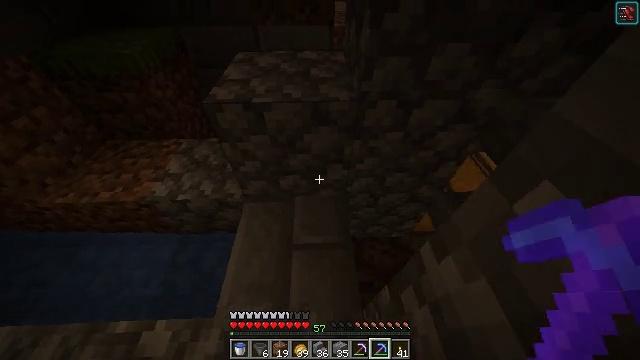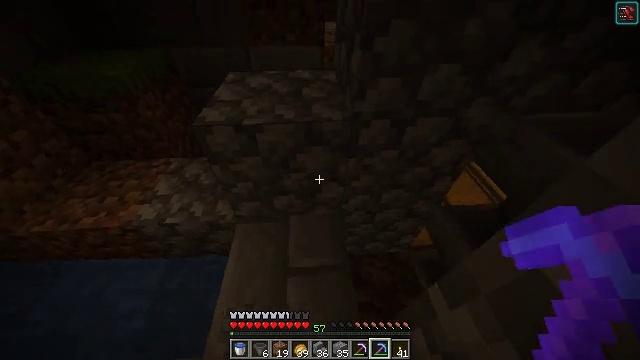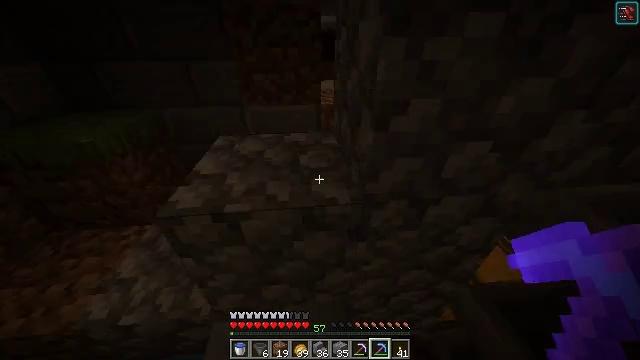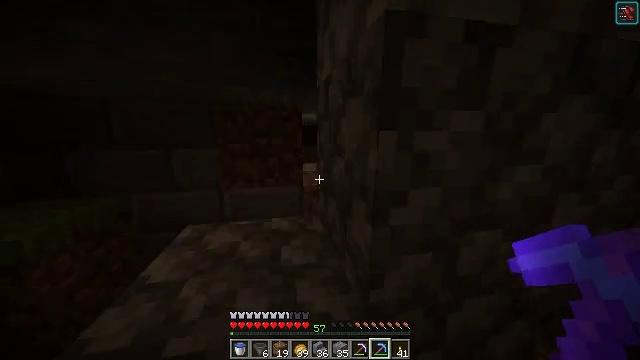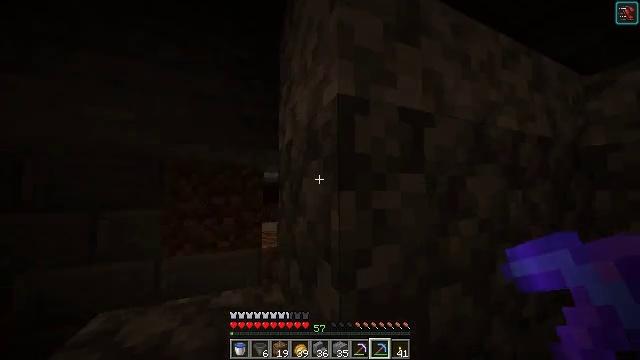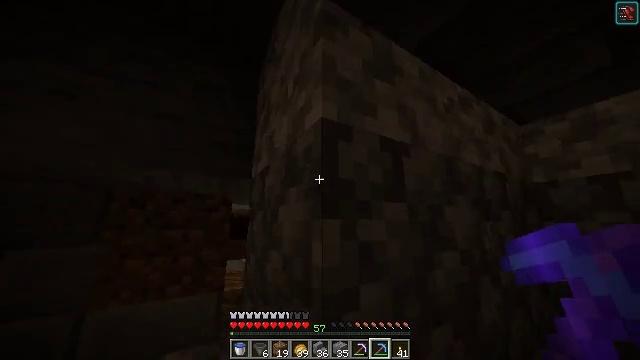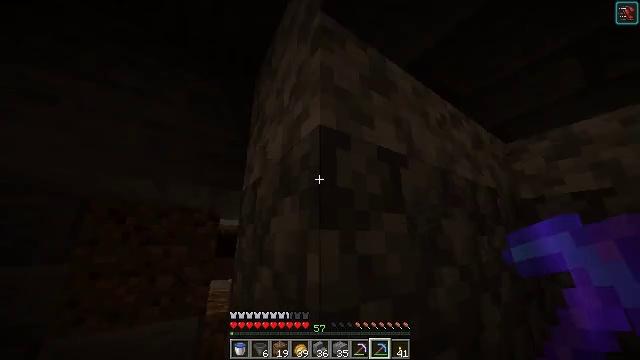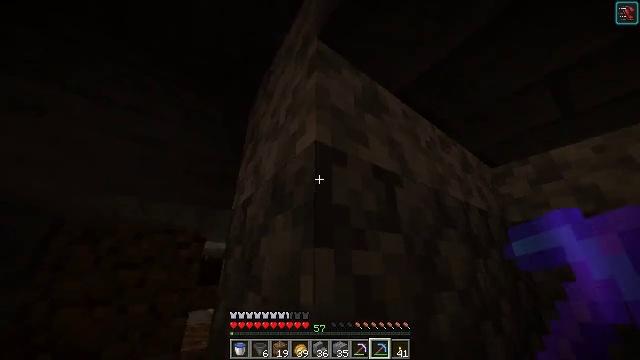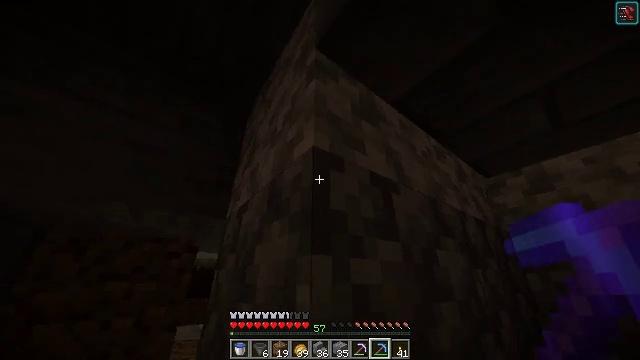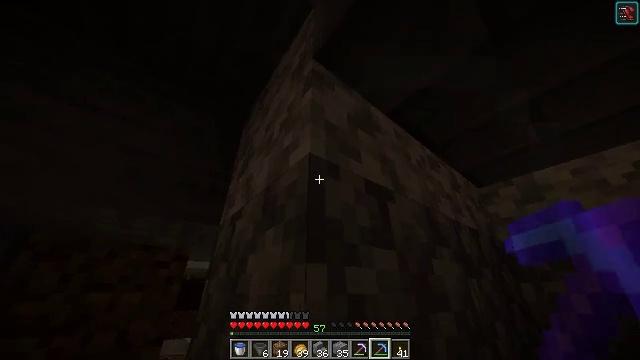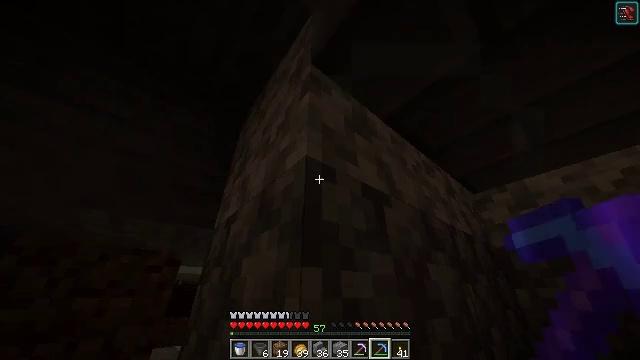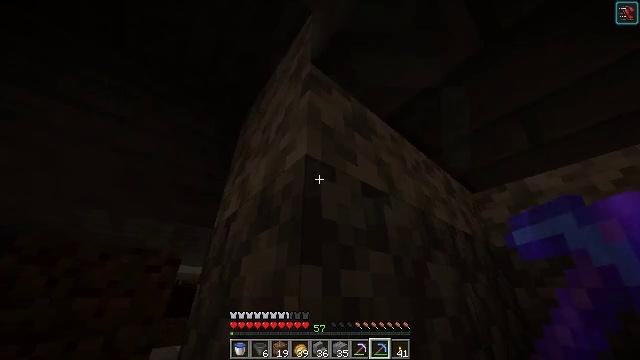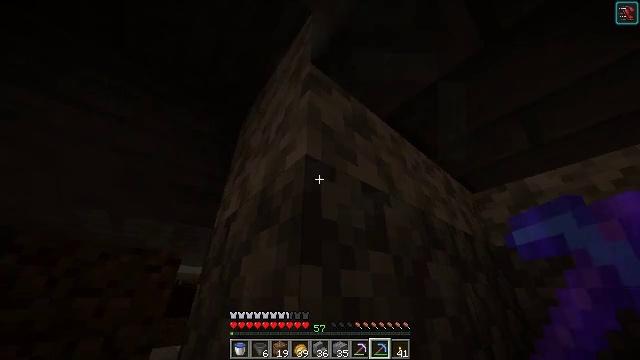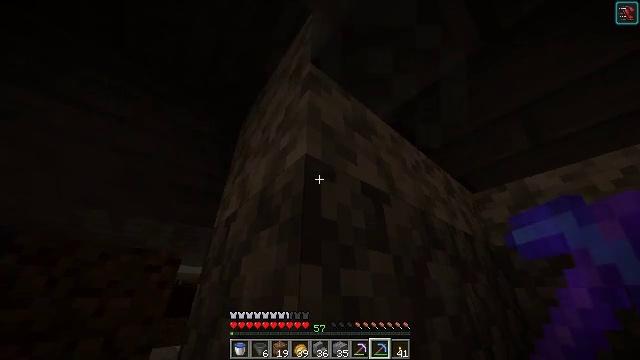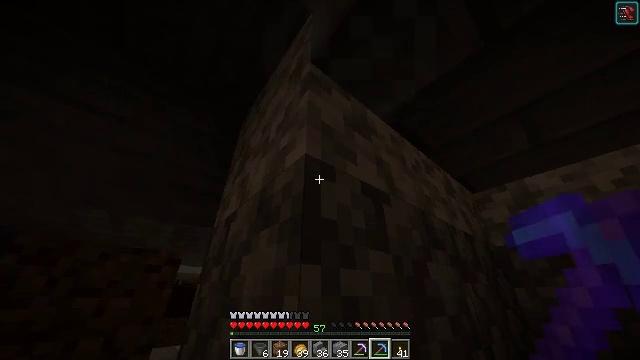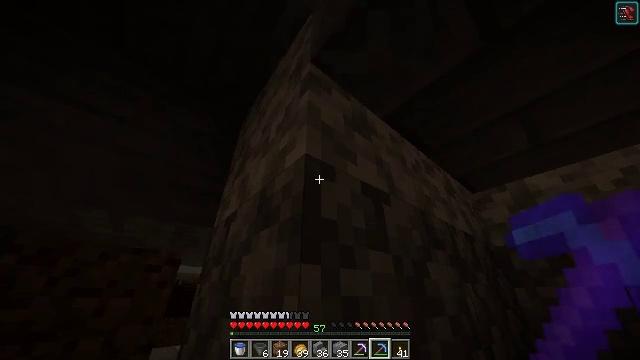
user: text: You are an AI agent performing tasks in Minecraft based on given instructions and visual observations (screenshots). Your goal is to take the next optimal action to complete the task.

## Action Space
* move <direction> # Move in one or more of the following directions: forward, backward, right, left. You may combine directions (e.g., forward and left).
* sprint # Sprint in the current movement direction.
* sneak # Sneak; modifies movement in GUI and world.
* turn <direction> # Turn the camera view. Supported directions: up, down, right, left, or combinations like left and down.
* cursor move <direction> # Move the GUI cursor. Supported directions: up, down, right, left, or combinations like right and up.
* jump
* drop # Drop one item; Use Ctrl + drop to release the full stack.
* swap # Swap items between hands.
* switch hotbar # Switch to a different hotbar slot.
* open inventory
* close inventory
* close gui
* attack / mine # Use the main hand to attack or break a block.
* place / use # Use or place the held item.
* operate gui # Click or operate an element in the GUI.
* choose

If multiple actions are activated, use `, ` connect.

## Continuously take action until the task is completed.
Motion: motion action
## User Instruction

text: Digging the cobblestone underground.
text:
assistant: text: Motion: move forward, turn right and up
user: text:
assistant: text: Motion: move forward, turn right and up
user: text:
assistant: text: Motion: turn right and up
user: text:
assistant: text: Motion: turn right and up
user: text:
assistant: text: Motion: turn right and up
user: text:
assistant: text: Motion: turn right and up
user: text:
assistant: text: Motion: turn right and up
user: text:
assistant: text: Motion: turn right and up
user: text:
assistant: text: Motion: turn right and up
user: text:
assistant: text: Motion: turn right and up
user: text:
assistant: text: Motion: no_op
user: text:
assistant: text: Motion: no_op
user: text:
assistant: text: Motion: no_op
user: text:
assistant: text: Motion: no_op
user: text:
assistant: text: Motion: no_op
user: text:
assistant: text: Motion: no_op
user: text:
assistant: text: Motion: no_op
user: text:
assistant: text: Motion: no_op
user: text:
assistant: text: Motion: no_op
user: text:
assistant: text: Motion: no_op
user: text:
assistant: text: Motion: no_op
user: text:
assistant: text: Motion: no_op
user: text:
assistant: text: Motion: no_op
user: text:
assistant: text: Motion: no_op
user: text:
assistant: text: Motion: no_op
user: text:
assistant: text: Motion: no_op
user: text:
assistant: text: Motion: no_op
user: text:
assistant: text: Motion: no_op
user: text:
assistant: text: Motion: no_op
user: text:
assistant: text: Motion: no_op